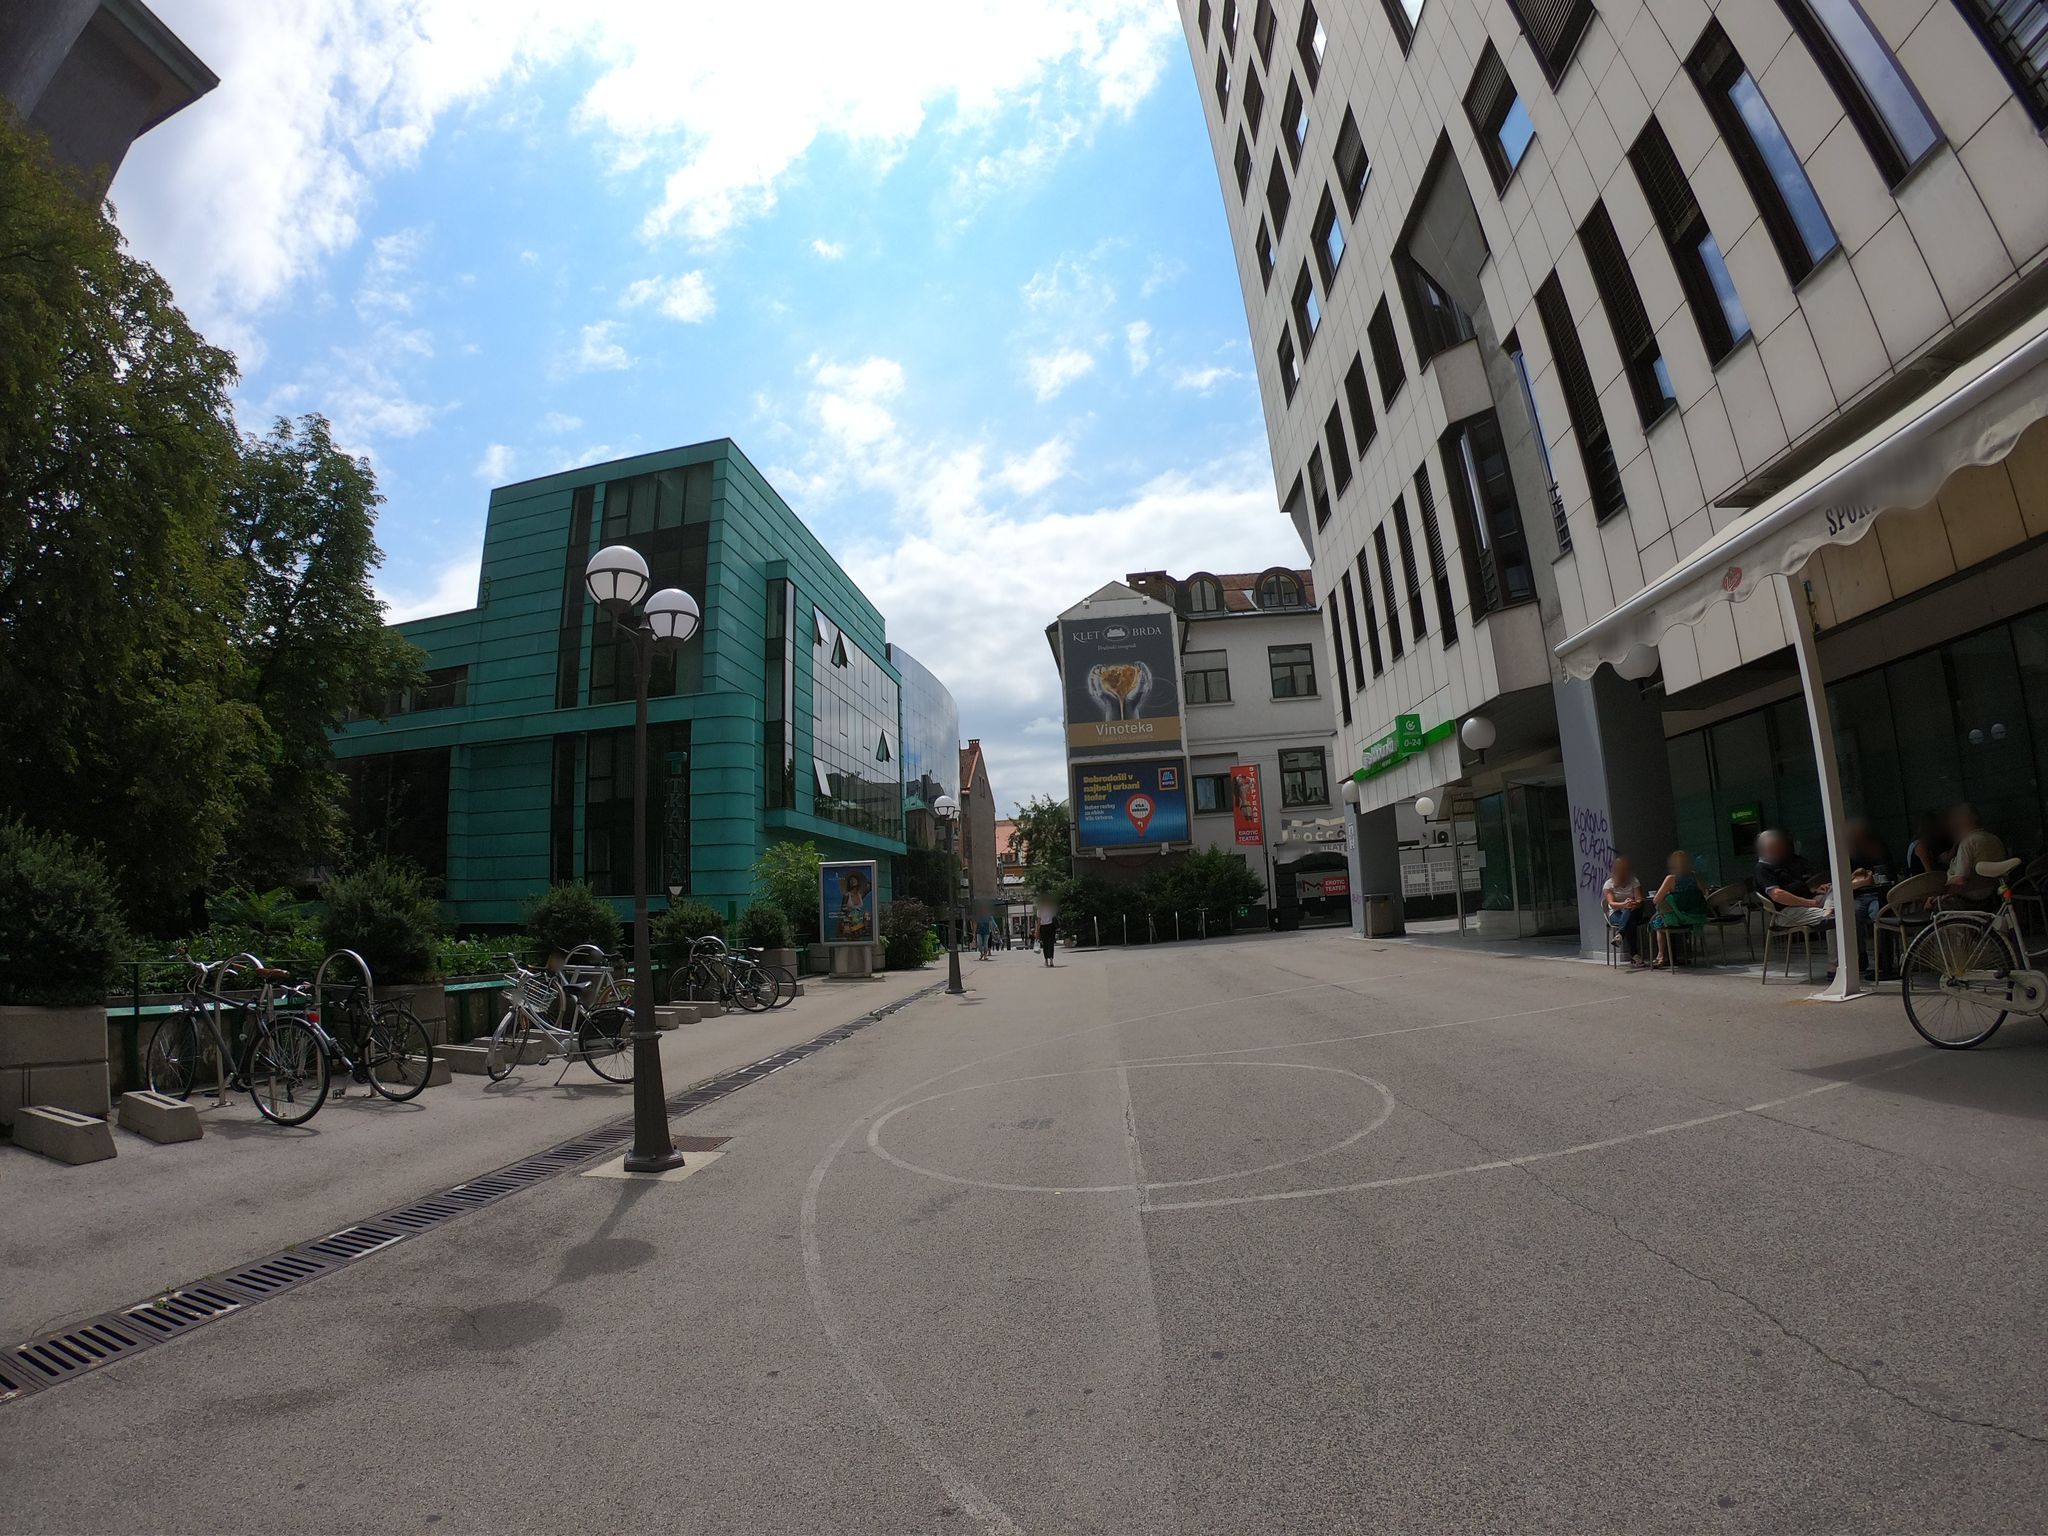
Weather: clear
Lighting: day
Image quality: good
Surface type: walking surface
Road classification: pedestrian, steps, path
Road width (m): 3.5
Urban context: urban centre
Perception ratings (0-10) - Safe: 1.26, Lively: 8.81, Beautiful: 7.62, Boring: 1.86, Depressing: 2.36, Wealthy: 3.83